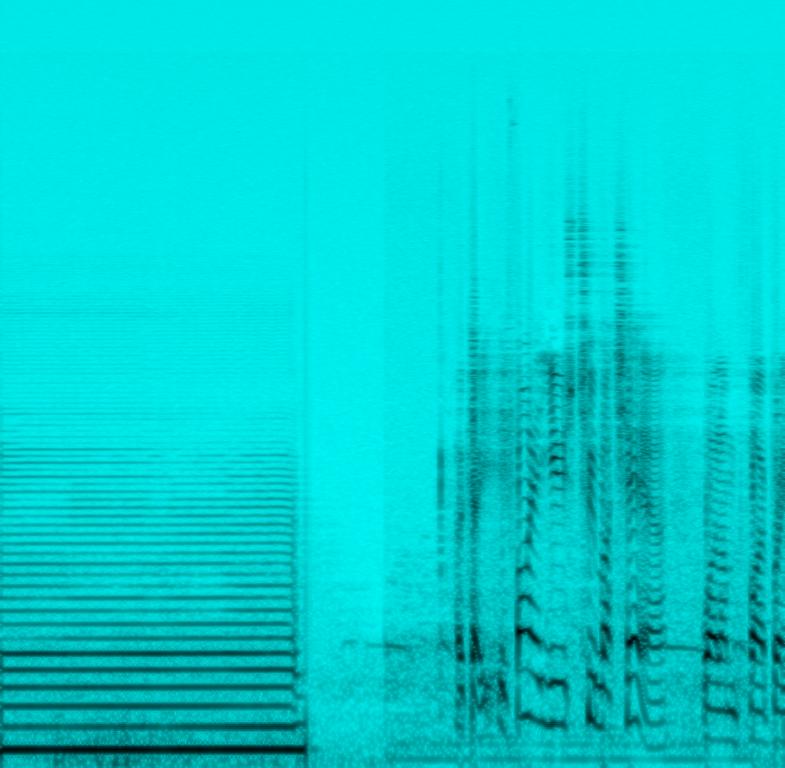
The low quality recording features a muffled male vocal speaking, right after the didgeridoo tone. The recording is noisy and in mono.